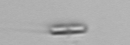
Label: pennate